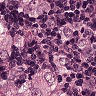
Metastatic tissue present: yes